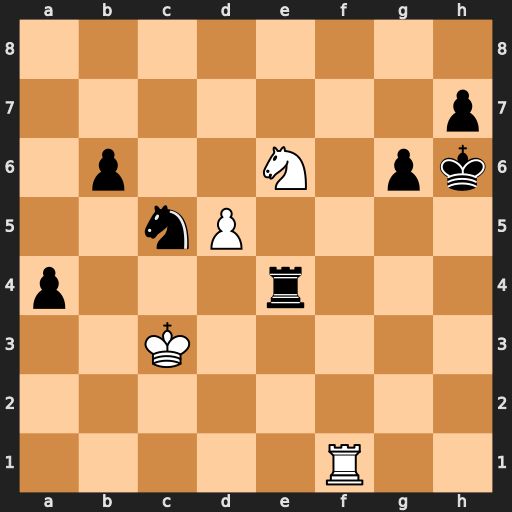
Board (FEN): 8/7p/1p2N1pk/2nP4/p3r3/2K5/8/5R2
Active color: w
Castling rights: -
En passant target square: -
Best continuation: Rh1+ Rh4 Rxh4#